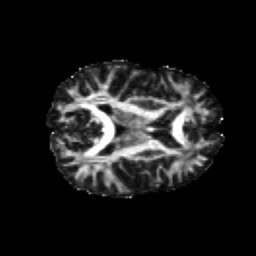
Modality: FA
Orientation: axial
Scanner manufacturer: siemens
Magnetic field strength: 3 T
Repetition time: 6.8 s
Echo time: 0.093 s